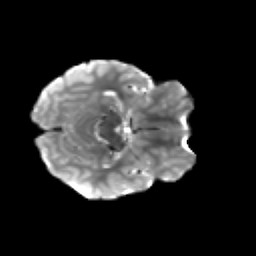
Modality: T2w
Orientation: axial
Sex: male
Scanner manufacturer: siemens
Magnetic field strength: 3 T
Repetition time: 5 s
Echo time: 0.071 s